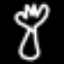
Label: fork